Question: I came across a rather unusual effect in the 'windows phone keypad', in the 'portrait mode'. I have a 'textbox' at the 'bottom of my grid', and below it is the 'app bar'. Now when the text box gains focus, There is an unnecessary spacing between the 'textbox and the keypad'. I have pointed it out in this pic
.
Also here is my code,
'''
<Grid x:Name="LayoutRoot" Background="Green">
<Grid.RowDefinitions>
<RowDefinition Height="Auto"/>
<RowDefinition Height="*"/>
</Grid.RowDefinitions>
<StackPanel x:Name="TitlePanel" Grid.Row="0" Margin="12,17,0,28">
<TextBlock Text="MY APPLICATION" Style="{StaticResource PhoneTextNormalStyle}" Margin="12,0"/>
<TextBlock Text="page name" Margin="9,-7,0,0" Style="{StaticResource PhoneTextTitle1Style}"/>
</StackPanel>
<!--ContentPanel - place additional content here-->
<Grid Background="PeachPuff" x:Name="ContentPanel" Grid.Row="1" Margin="12,0,12,0">
<Grid.RowDefinitions>
<RowDefinition Height="*"/>
<RowDefinition Height="*" MaxHeight="100"/>
</Grid.RowDefinitions>
<ScrollViewer x:Name="scrollthis">
<StackPanel x:Name="mystack"/>
</ScrollViewer>
<TextBox InputScope="Search" Grid.Row="1" x:Name="myTextBox"/>
</Grid>
<!--Uncomment to see an alignment grid to help ensure your controls are
aligned on common boundaries. The image has a top margin of -32px to
account for the System Tray. Set this to 0 (or remove the margin altogether)
if the System Tray is hidden.
Before shipping remove this XAML and the image itself.-->
<!--<Image Source="/Assets/AlignmentGrid.png" VerticalAlignment="Top" Height="800" Width="480" Margin="0,-32,0,0" Grid.Row="0" Grid.RowSpan="2" IsHitTestVisible="False" />-->
</Grid>
<phone:PhoneApplicationPage.ApplicationBar>
<shell:ApplicationBar IsVisible="True" IsMenuEnabled="True">
<shell:ApplicationBarIconButton IconUri="/Images/appbar_button1.png" Text="enter text" Click="ApplicationBarIconButton_Click_1"/>
</shell:ApplicationBar>
</phone:PhoneApplicationPage.ApplicationBar>
'''
On app bar click I do the following.
'''
private void ApplicationBarIconButton_Click_1(object sender, EventArgs e)
{
TextBlock text = new TextBlock() { Text = myTextBox.Text, Margin = new Thickness(0,0,0,5) };
myTextBox.Text = "";
mystack.Children.Add(text);
}
'''
If this is an OS bug, should I look for a hack? 'Also please note that this spacing is not there in the landscape mode.'
I just found out it happens only when there is an 'app bar' at the bottom in the portrait mode.
I also noticed one more thing, initially even if I handle the grid margins, after entering some text, the spacing starts to grow.
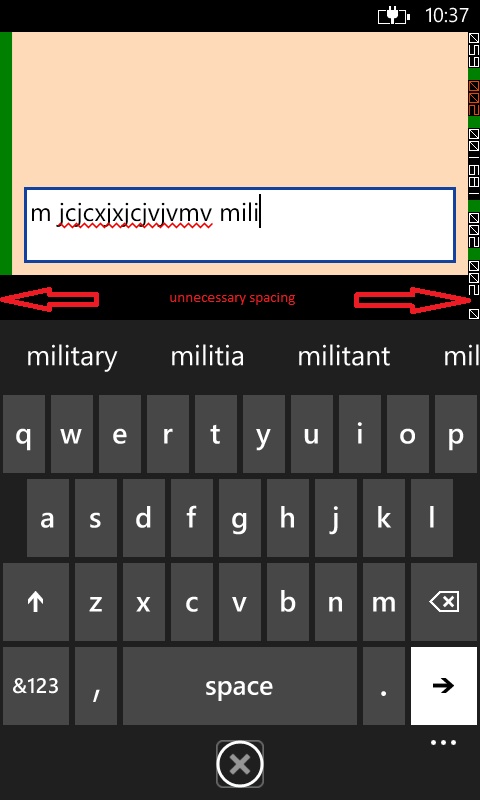
Answer: This was a bug which got fixed in GDR 3 Update.